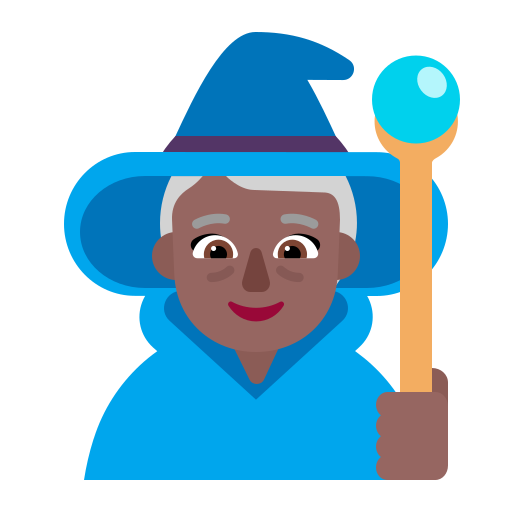
woman mage flat  dark